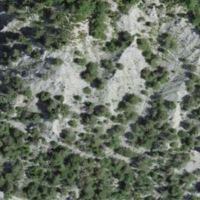
EUNIS habitat code: 48
Species observed at this site:
Monticola saxatilis
Emberiza cirlus
Passer domesticus
Lanius collurio
Ptyonoprogne rupestris
Hippolais polyglotta
Passer montanus
Turdus merula
Lactuca perennis
Carduelis carduelis
Phylloscopus collybita
Pernis apivorus
Emberiza cia
Parus major
Melitaea didyma
Aquila chrysaetos
Garrulus glandarius
Falco tinnunculus
Motacilla alba
Periparus ater